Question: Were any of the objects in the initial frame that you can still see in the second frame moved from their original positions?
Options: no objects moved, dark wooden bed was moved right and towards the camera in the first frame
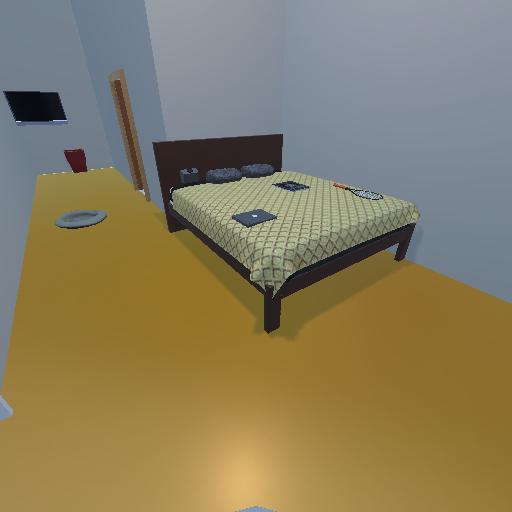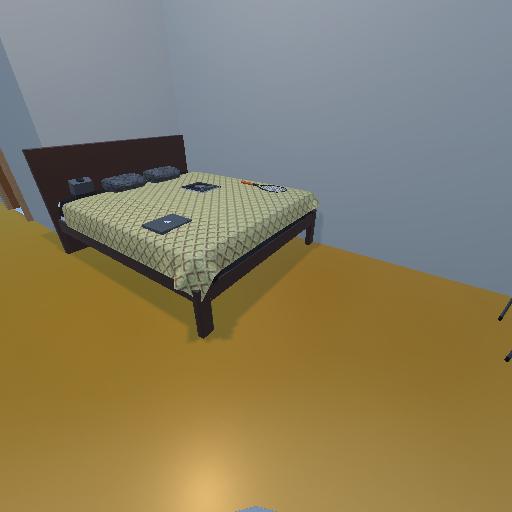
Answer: no objects moved